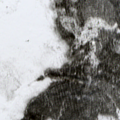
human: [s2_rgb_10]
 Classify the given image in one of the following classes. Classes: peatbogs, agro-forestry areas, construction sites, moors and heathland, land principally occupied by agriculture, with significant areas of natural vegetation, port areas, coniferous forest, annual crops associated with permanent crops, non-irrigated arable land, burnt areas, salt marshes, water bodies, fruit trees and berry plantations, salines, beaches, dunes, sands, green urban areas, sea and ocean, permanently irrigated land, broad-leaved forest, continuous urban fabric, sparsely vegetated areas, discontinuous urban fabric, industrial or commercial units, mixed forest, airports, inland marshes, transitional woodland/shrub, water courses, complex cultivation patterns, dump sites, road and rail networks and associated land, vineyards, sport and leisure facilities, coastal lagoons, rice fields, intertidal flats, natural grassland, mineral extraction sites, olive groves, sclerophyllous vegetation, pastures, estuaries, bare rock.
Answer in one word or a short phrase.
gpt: coniferous forest, peatbogs